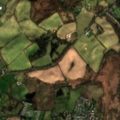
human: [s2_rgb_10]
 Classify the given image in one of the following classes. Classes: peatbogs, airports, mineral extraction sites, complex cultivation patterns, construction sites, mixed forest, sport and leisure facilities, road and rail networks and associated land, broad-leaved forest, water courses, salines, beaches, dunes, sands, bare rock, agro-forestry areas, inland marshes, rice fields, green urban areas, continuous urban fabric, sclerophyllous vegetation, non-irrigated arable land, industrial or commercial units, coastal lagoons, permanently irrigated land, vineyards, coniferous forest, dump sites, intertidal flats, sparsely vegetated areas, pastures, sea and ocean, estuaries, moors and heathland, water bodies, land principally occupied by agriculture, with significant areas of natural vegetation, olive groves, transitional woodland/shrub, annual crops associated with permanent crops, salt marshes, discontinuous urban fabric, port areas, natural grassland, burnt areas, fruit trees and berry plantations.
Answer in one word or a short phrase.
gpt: non-irrigated arable land, pastures, complex cultivation patterns, mixed forest